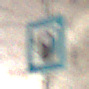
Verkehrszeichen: LadestationFuerElektrofahrzeuge
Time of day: Midday
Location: Roofed (Tunnel)
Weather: NotSpecified
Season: NotSpecified
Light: Natural